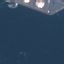
Land use / land cover class: SeaLake